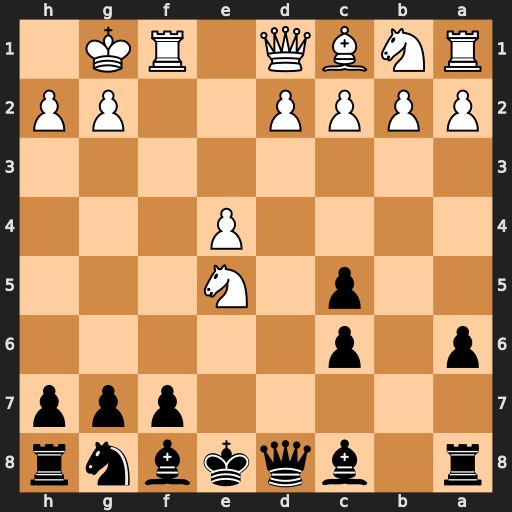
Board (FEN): r1bqkbnr/5ppp/p1p5/2p1N3/4P3/8/PPPP2PP/RNBQ1RK1
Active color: b
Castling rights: kq
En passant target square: -
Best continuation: Qd4+ Kh1 Qxe5